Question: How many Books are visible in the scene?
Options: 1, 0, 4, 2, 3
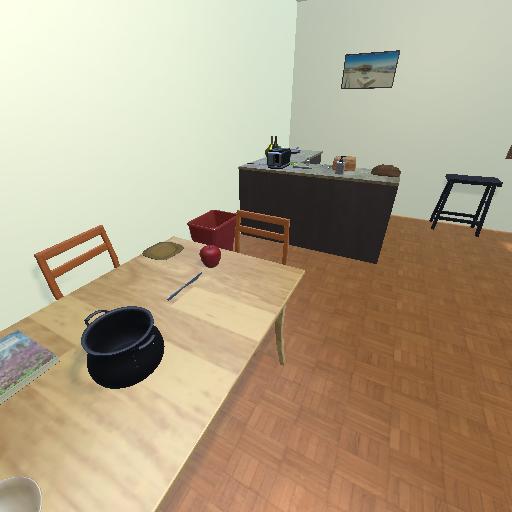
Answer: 1